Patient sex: M
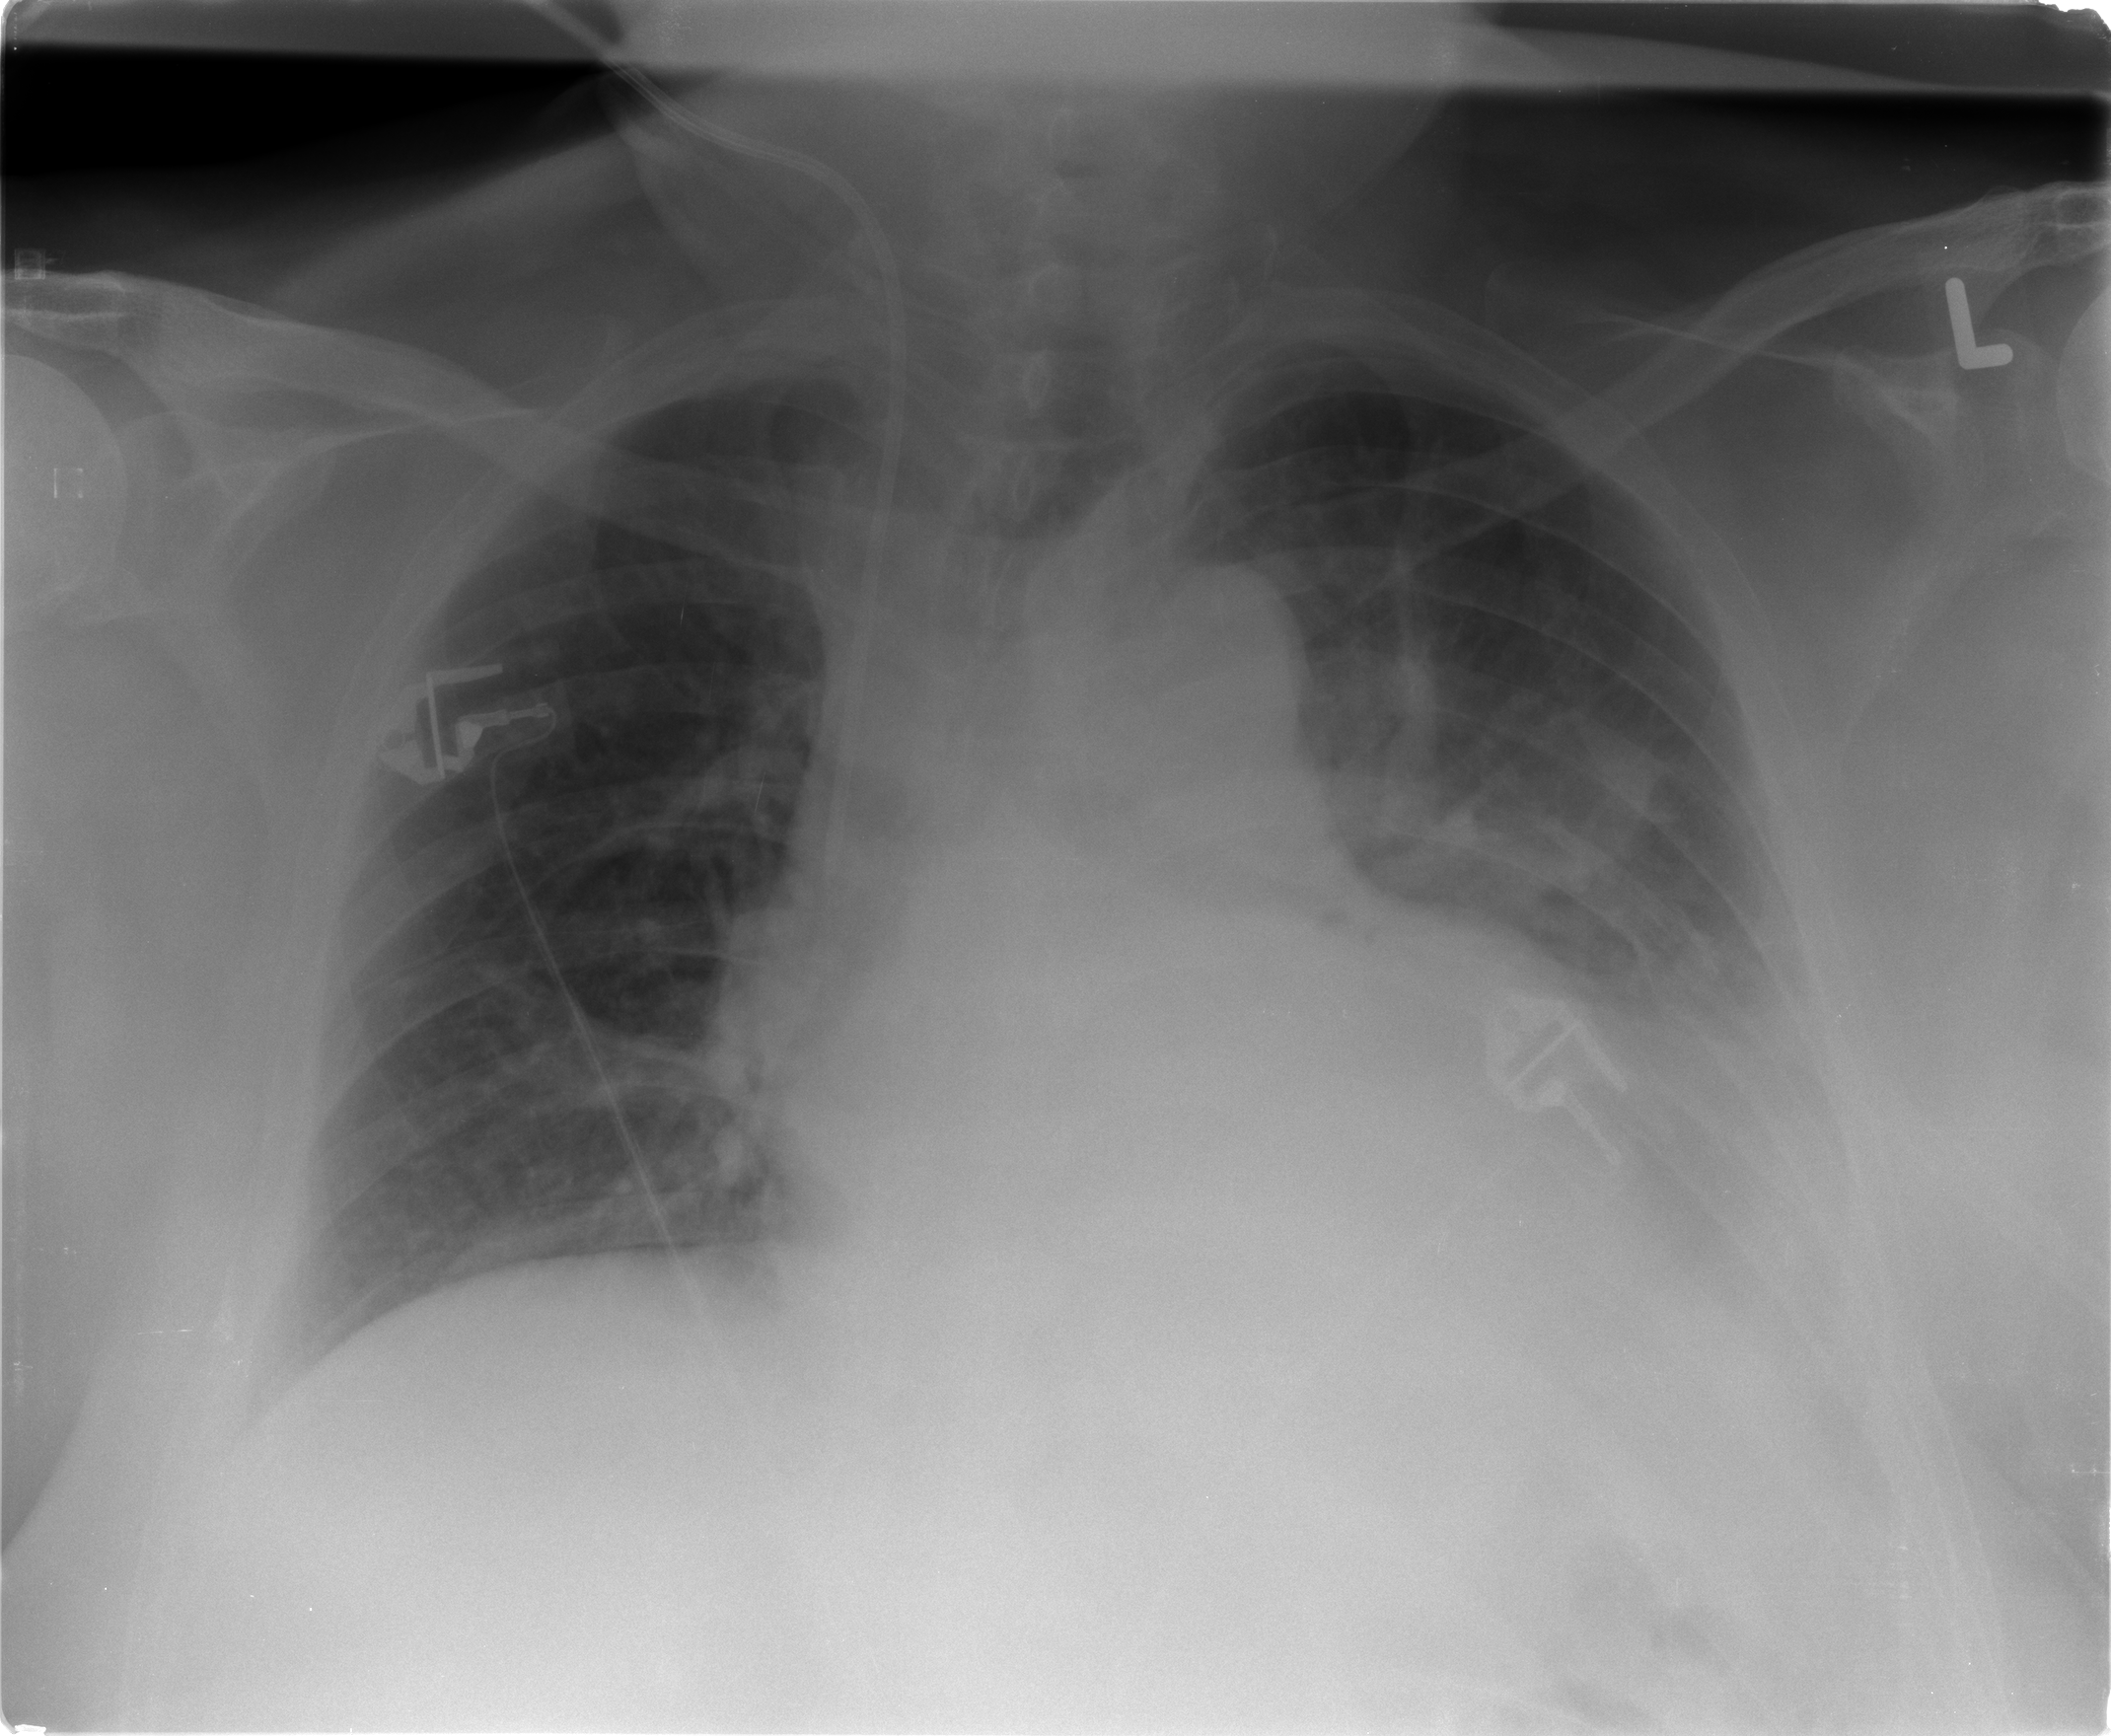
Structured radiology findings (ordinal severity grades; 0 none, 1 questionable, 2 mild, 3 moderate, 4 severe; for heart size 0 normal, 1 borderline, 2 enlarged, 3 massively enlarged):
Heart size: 2
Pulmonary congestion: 1
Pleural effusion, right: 0
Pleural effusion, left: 2
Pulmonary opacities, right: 0
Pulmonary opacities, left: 1
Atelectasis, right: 1
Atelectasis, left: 2